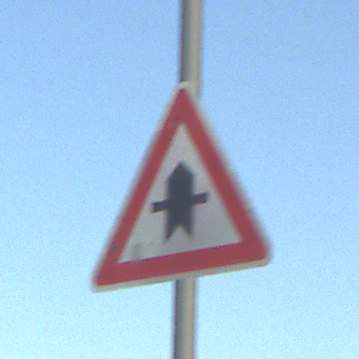
Verkehrszeichen: Vorfahrt
Umgebung: Outdoor, Nature
Tageszeit: SunriseSunset
Wetter: Clear
Licht: Natural
Jahreszeit: NotSpecified
Kontrast: LowContrast